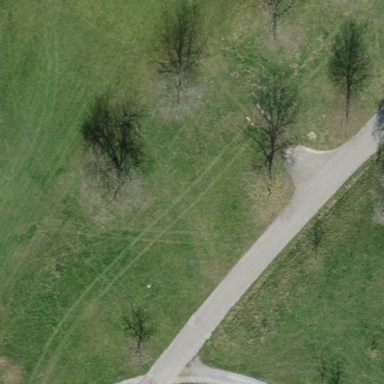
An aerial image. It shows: Golf rough area.